Question: Could Someone help me to find out why l.X1 is set to default value(0.0) when the binded source is having a value of 156. Following image may be self explanatory.

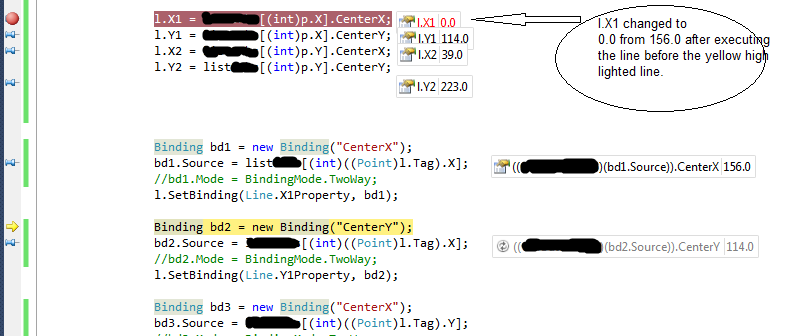
Answer: These missing lines in the CLR set methods were causing that odd result. In set methods I played with a different attached property. SetValue(CenterXProperty, value); SetValue(CenterYProperty, value);